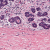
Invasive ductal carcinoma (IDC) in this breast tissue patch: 0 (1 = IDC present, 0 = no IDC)